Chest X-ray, AP view. Patient: 68 years old, sex M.
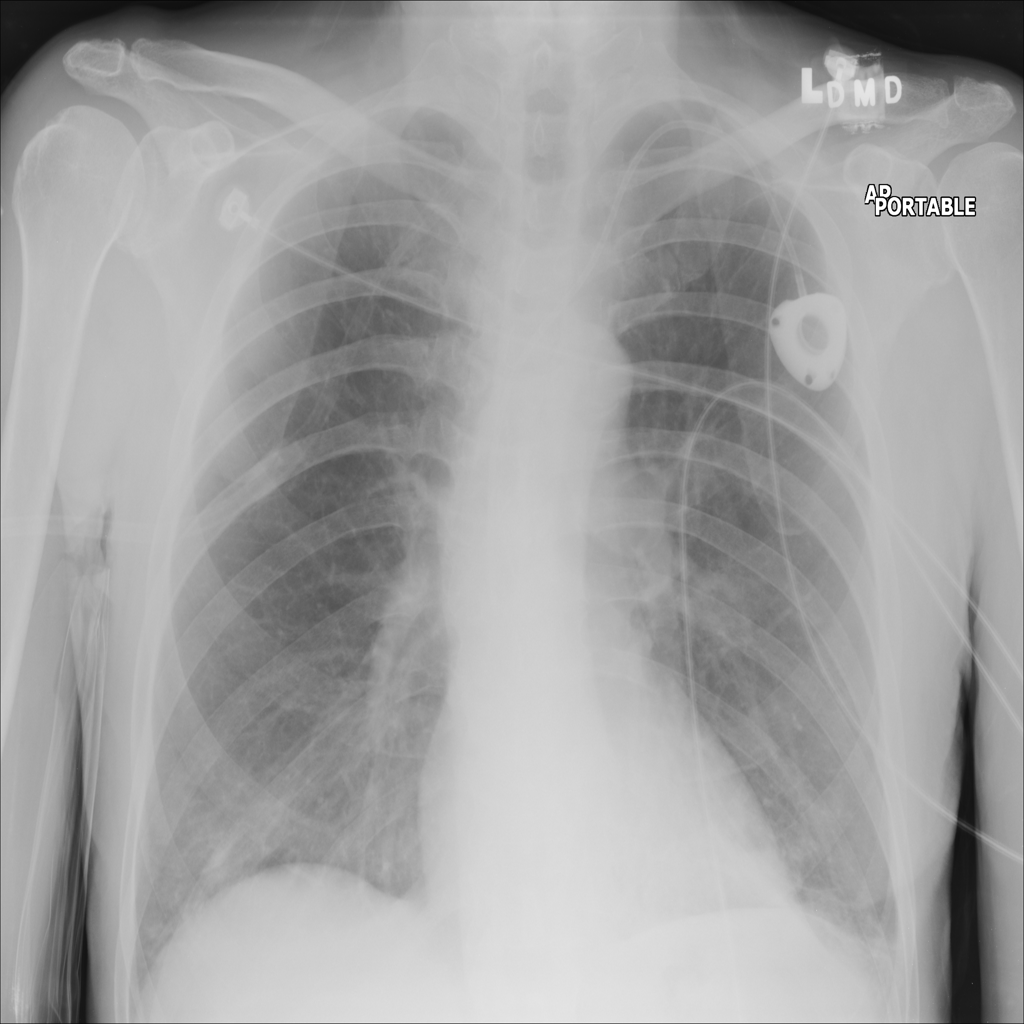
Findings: Infiltration